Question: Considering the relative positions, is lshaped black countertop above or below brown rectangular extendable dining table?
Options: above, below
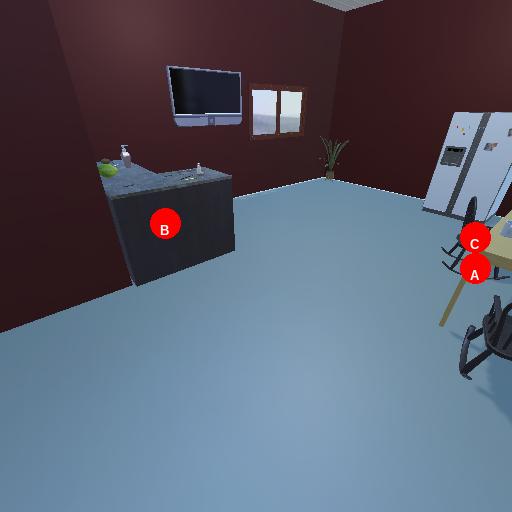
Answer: above